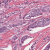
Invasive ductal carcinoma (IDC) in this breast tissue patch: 1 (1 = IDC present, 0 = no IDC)